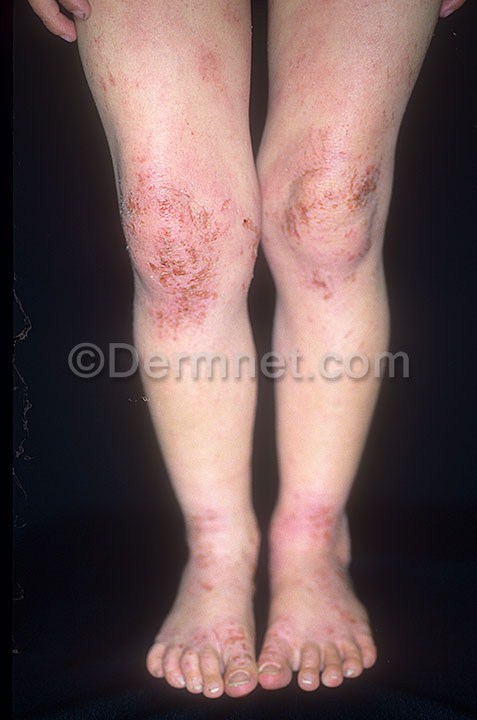
Disease: Atopic Dermatitis Photos